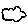
Label: cloud